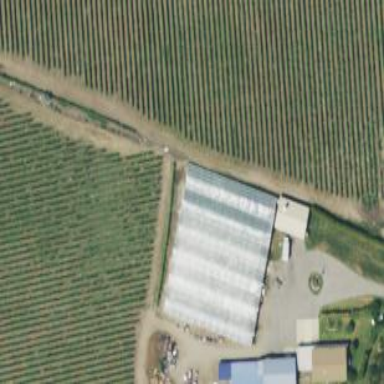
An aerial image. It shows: Greenhouse.